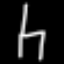
Label: chair